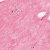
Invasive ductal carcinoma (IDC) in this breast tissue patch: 0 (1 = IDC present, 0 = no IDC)